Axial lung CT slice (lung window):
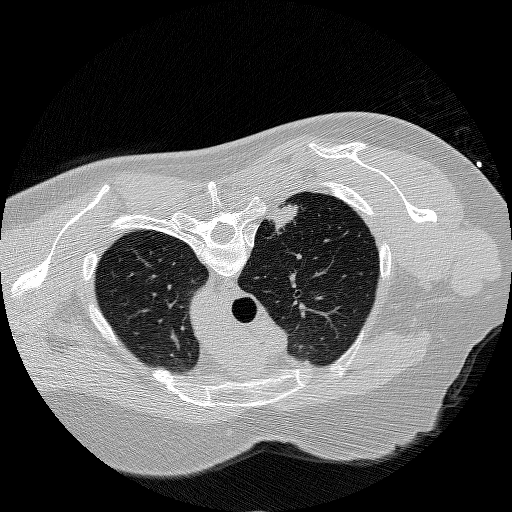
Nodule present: yes
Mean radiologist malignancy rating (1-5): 5